Question: I'm sending POST from PostMan:
And the parameter keeps coming up as null. From what I read, changing 'Post([FromBody]Models.Question value)' and setting the model should be able to handle the json parameter coming in. I think I am missing a setting or I don't understand how to handle the json data correctly.
QuestionsController.cs
'''
using System;
using System.Collections.Generic;
using System.Linq;
using System.Threading.Tasks;
using Microsoft.AspNetCore.Http;
using Microsoft.AspNetCore.Mvc;
namespace quiz_backend.Controllers
{
[Produces("application/json")]
[Route("api/Questions")]
public class QuestionsController : Controller
{
// POST api/values
[HttpPost]
public void Post([FromBody]Models.Question value)
{
}
}
}
'''
Model is
'''
using System;
using System.Collections.Generic;
using System.Linq;
using System.Threading.Tasks;
namespace quiz_backend.Models
{
public class Question
{
public string Text{ get; set; }
}
}
'''
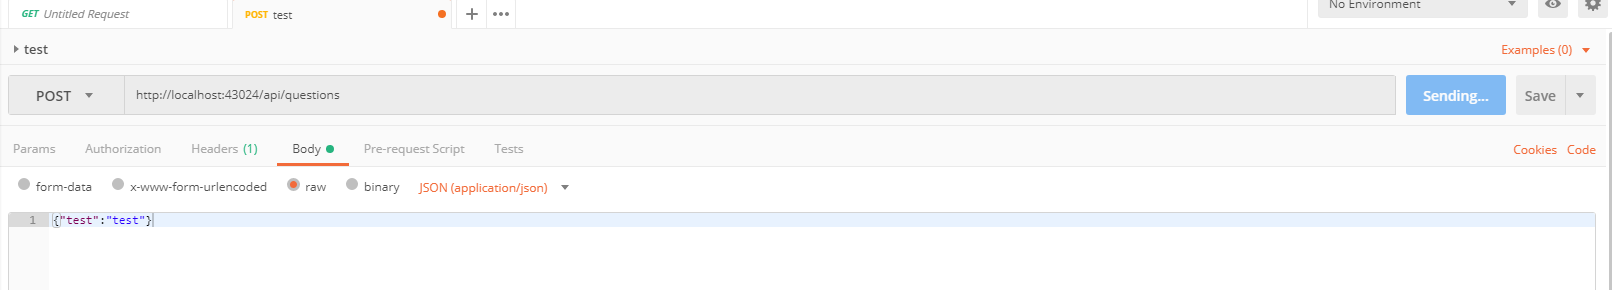
Answer: The property on your model is 'Text' while the request body property you are sending is '"test"'. No wonder they will not bind and you get 'null'. The case does not matter here but you have different word all together.